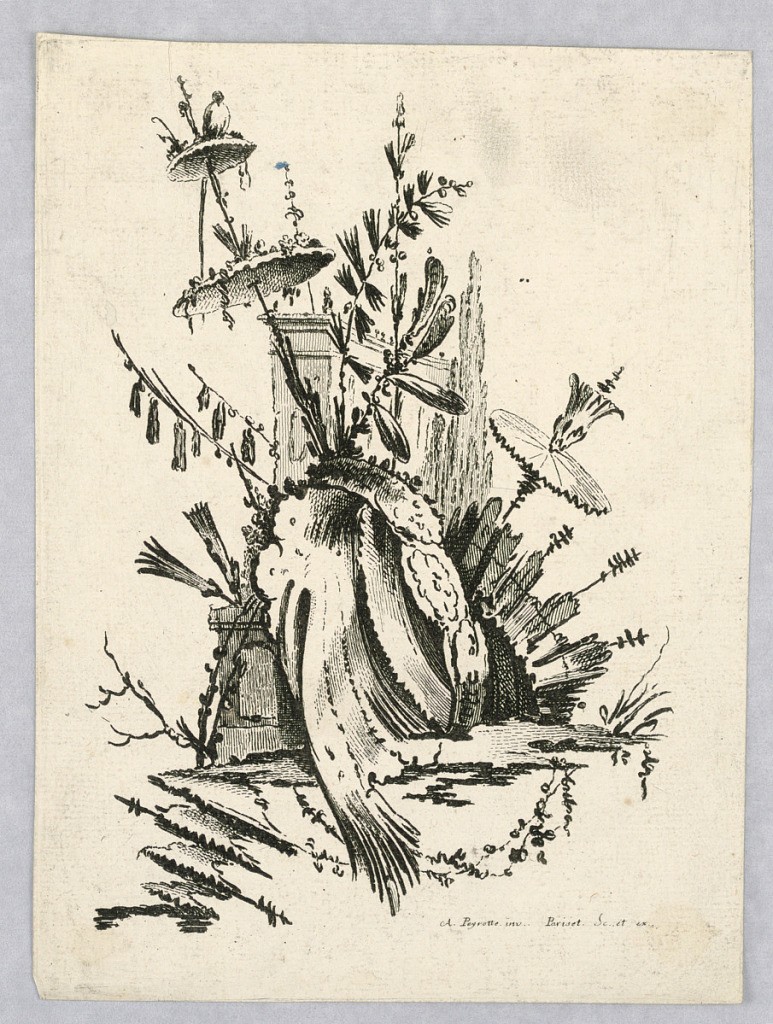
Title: Chinoiserie Vignette
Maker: Alexis Peyrotte, French, 1699–1769
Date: mid- 18th–late 18th century
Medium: Etching on paper
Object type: Print
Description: Chinoiserie Vignette.